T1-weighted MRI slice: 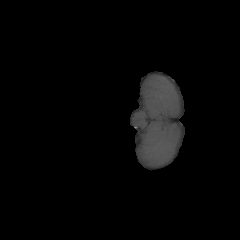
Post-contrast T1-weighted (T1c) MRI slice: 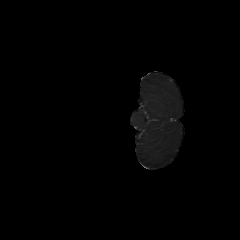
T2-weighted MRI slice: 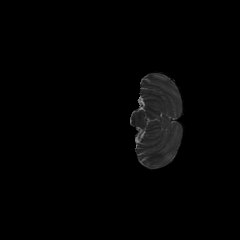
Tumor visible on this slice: no